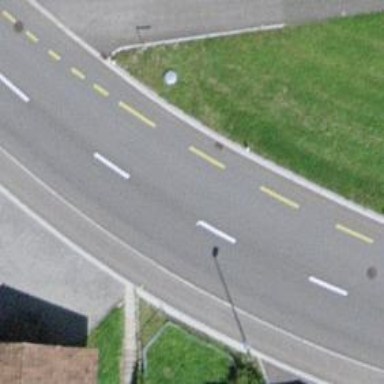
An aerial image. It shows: Primary highway with asphalt surface. There is lane designated for cycling on the left side.